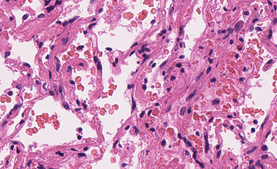
Tumor epithelial tissue: no
Tumor-associated stroma tissue: no
Normal tissue: yes